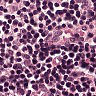
Metastatic tissue present: no